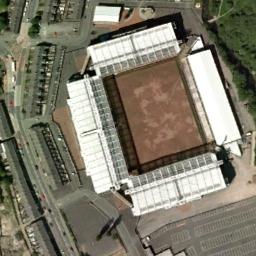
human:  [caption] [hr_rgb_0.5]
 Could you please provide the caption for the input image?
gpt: Many buildings of different shapes are beside the stadium .

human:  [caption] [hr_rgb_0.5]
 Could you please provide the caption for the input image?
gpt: The stadium is next to some buildings and trees .

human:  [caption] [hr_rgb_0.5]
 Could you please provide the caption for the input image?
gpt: The stadium looks like a fan, With a blue roof on each side .

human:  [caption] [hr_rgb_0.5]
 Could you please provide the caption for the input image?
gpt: Square stadium next to lawn and building .

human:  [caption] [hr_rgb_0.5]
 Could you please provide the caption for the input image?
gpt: A stadium with a white roof .